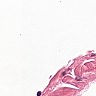
Metastatic tissue present: no